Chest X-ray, AP view. Patient: 16 years old, sex M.
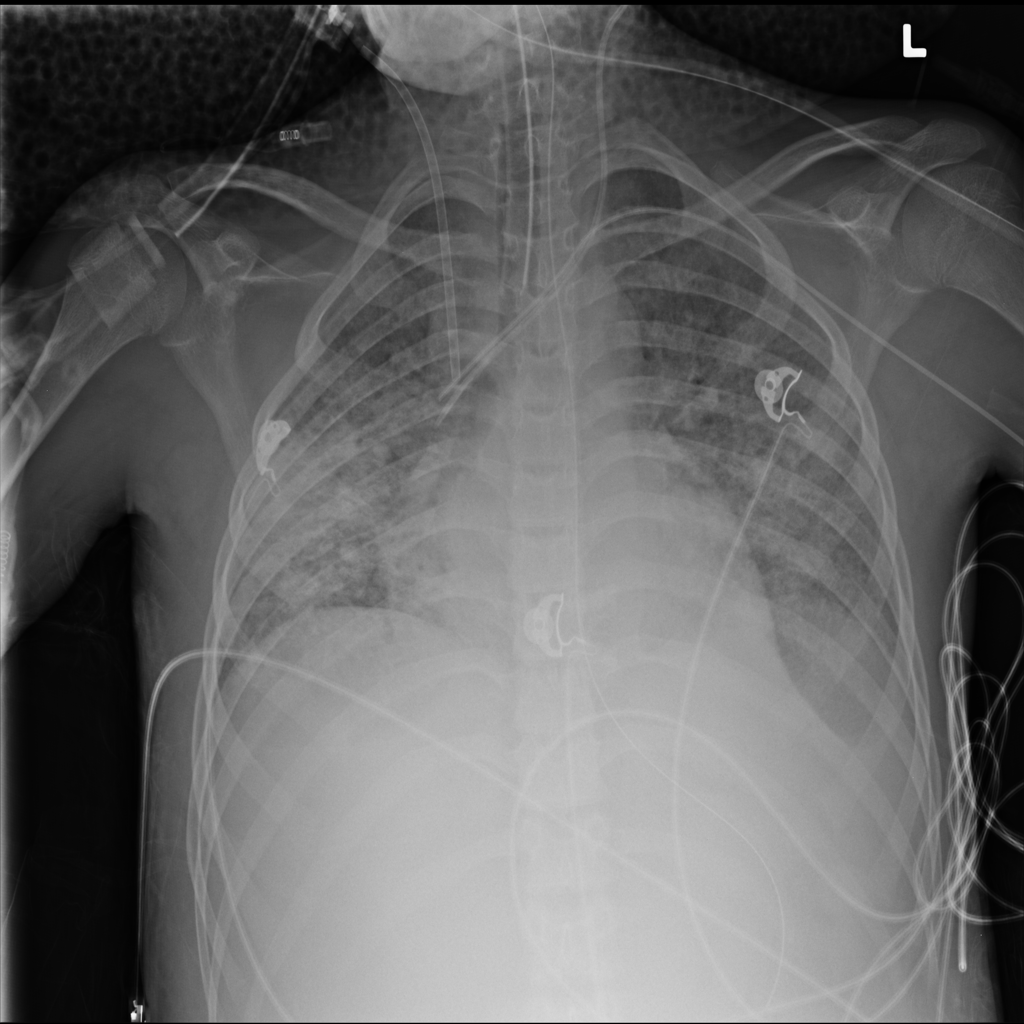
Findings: Infiltration